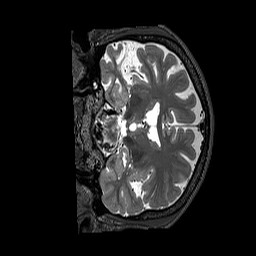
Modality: T2w
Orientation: coronal
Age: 42
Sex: female
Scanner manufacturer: siemens
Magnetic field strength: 3 T
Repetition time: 3.2 s
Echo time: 0.567 s